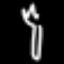
Label: fork